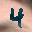
Label: 4